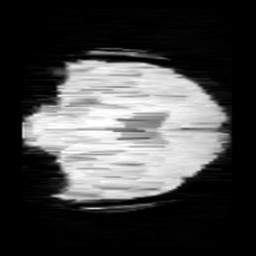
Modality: minIP
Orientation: coronal
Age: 9
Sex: female
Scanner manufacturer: siemens
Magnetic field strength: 3 T
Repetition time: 0.027 s
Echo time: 0.02 s